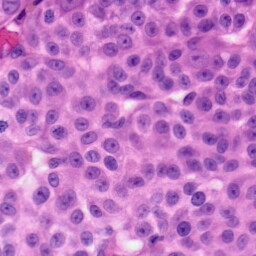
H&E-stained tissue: Skin